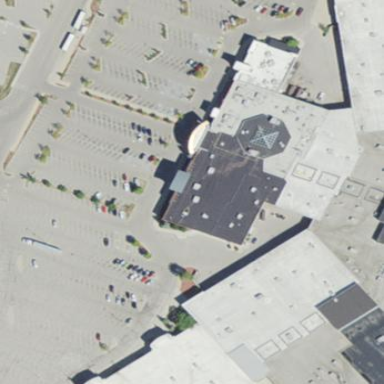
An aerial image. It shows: Part of the building is designated for retail.